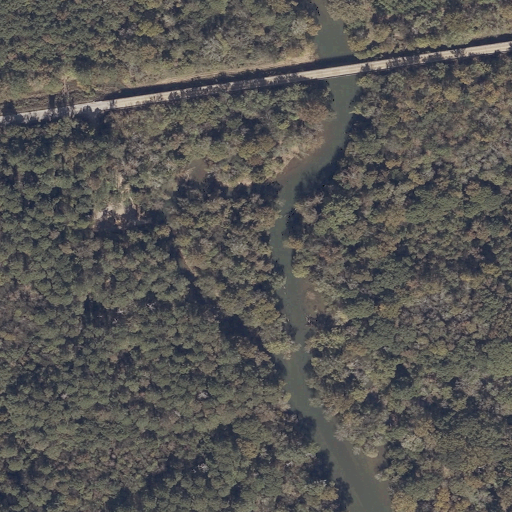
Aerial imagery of valley in Alabama named Burr Hollow containing woody wetlands, evergreen forest, open water, open development, deciduous forest, low intensity development, pasture, and mixed forest